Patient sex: M
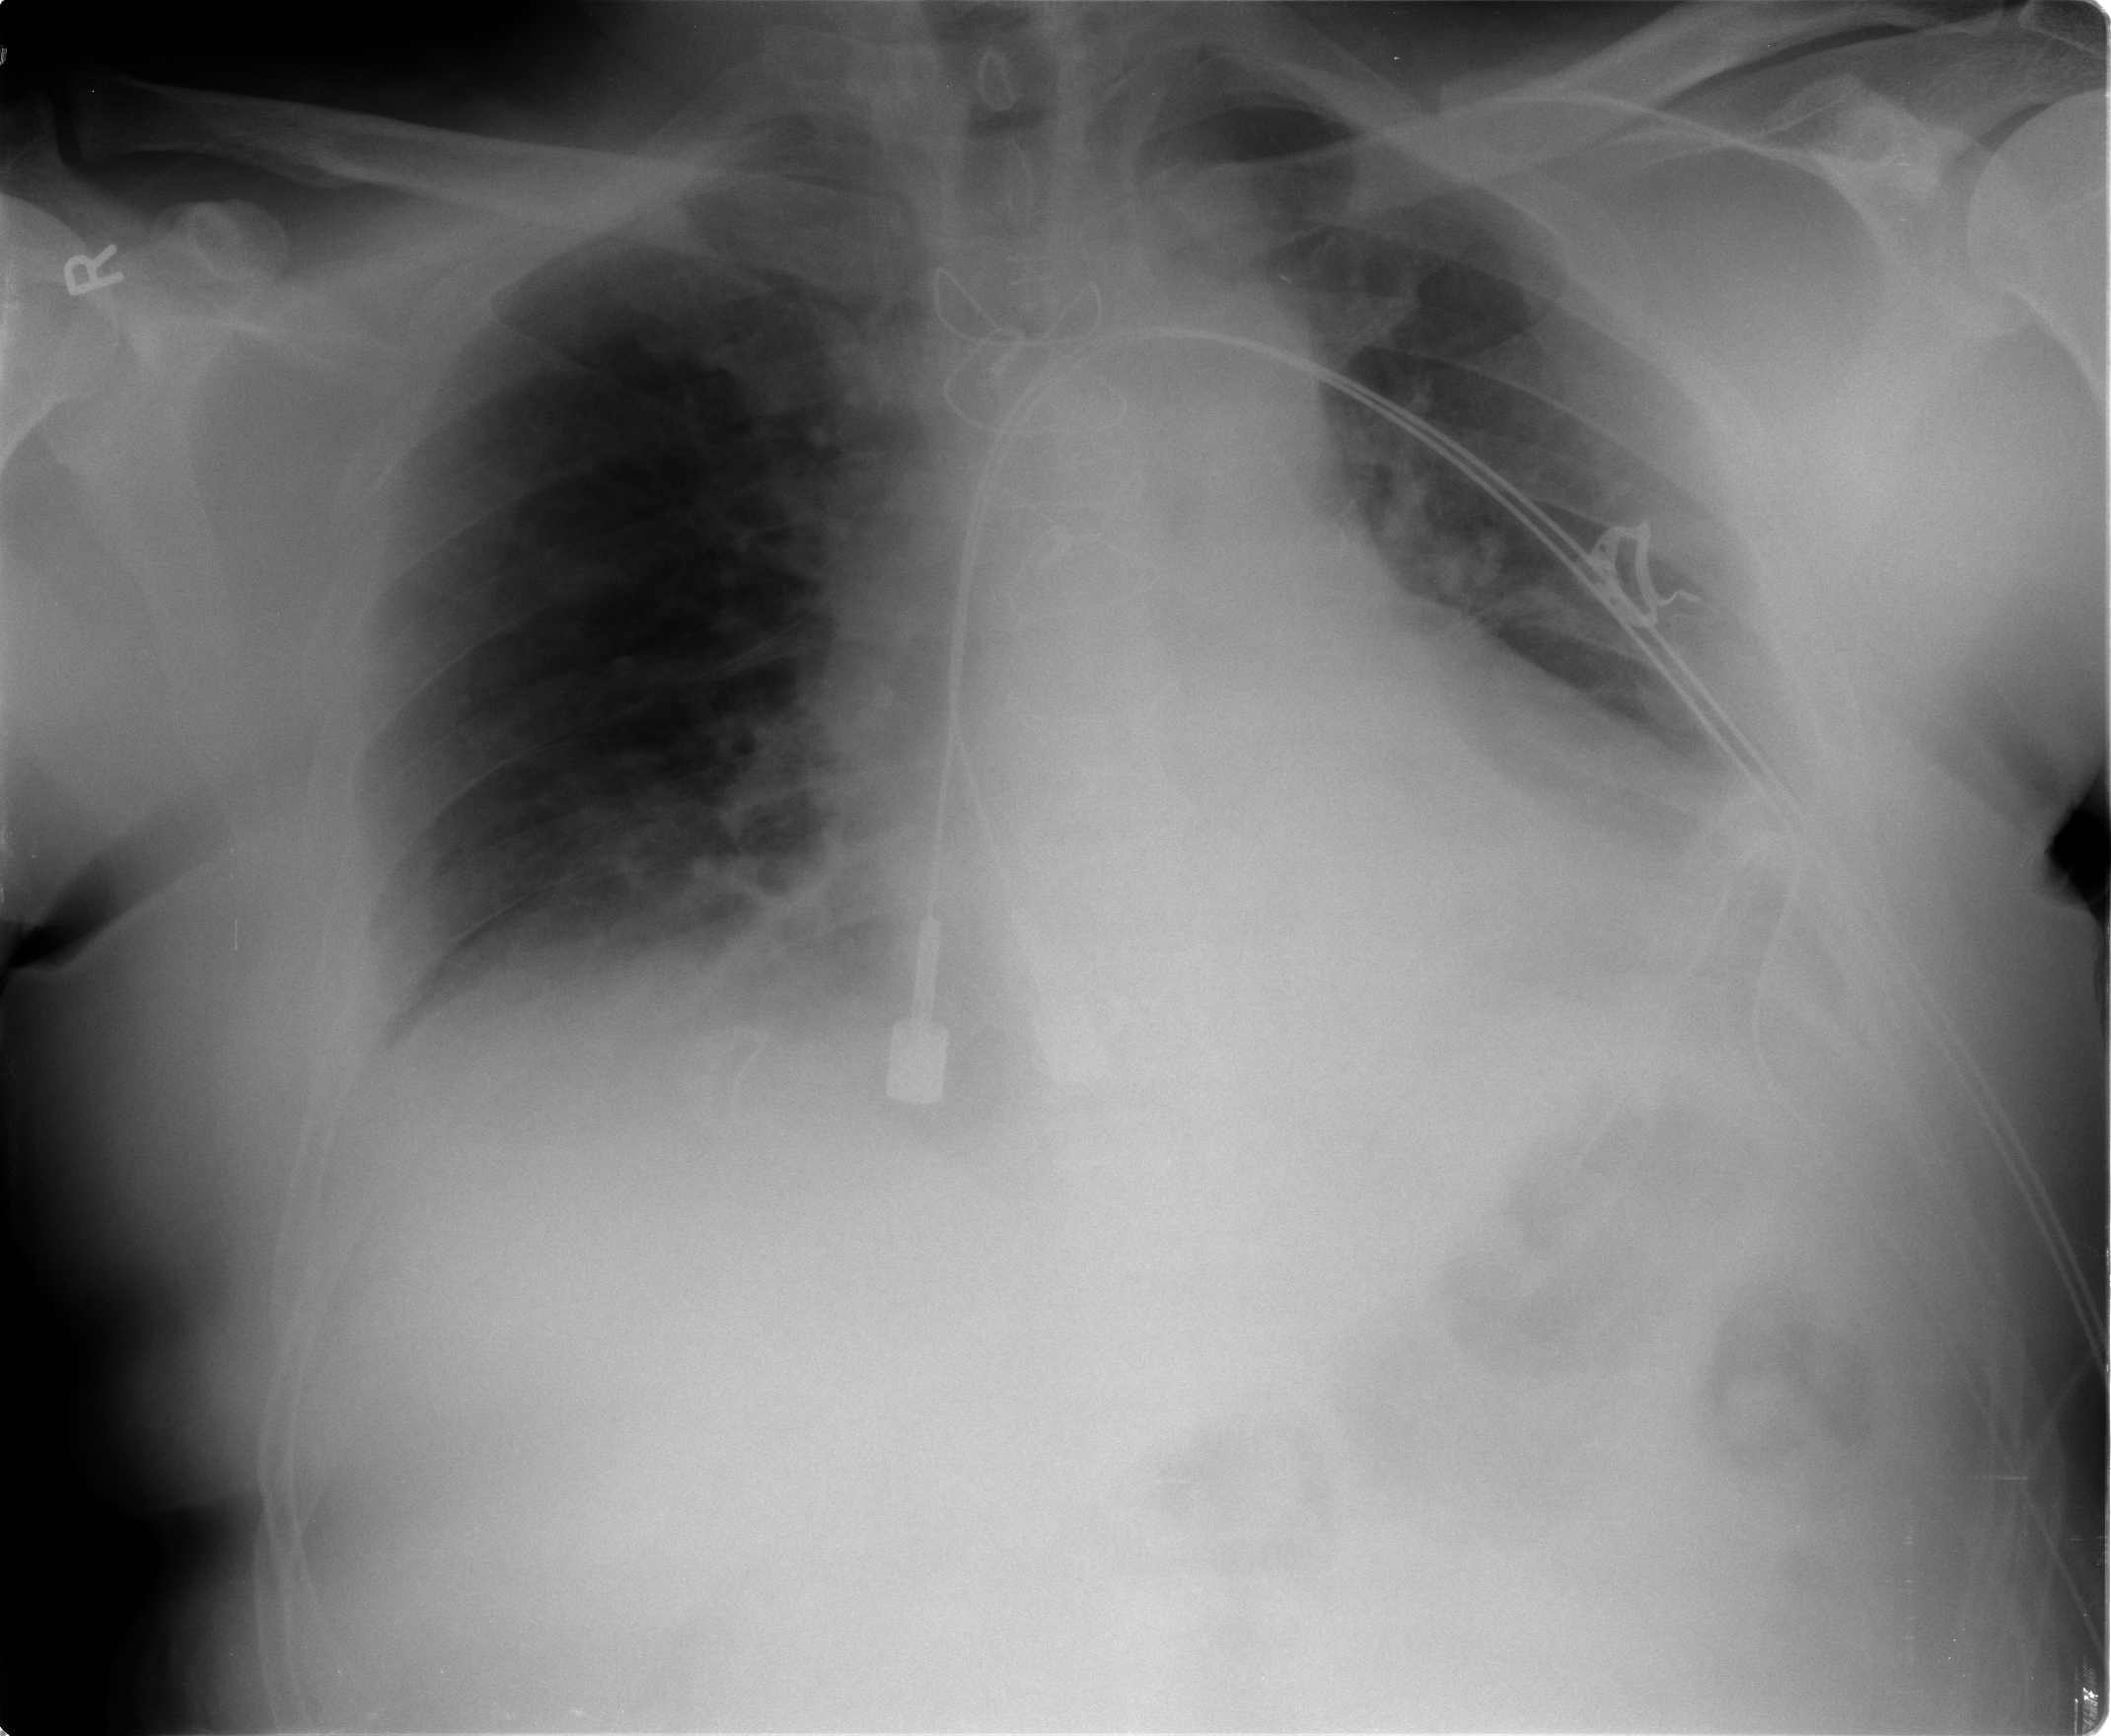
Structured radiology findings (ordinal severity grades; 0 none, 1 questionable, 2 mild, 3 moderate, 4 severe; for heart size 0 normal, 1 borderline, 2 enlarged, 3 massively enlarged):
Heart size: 2
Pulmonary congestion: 1
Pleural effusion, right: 1
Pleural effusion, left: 2
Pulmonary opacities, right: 2
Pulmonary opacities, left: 2
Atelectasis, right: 2
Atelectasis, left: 2